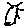
Label: sun